Question: I have created a Google map application and used bootstrap for UI. I want to show a list on map, but cannot.

I changed the z-index of list but did not work. I put list html code into map div but did not work. Is this a css problem?
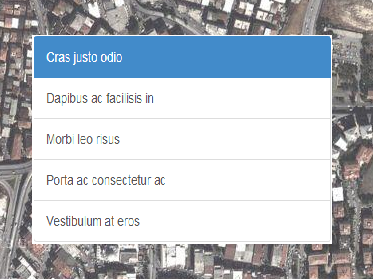
Answer: You cant put anything inside the map-container, it will be overwritten by the API when you initialize the map.
You may either:
- - <URL>
place both(map-container and list-group ) in a common container, and set the position of the 'container' to 'relative'
'''
<div style="position:relative;">
<div id="map_canvas" style="height:300px;"></div>
<ul class="list-group" style="">
<li class="list-group-item active">item#1</li>
<li class="list-group-item">item#2</li>
<li class="list-group-item">item#3</li>
</ul>
</div>
'''
CSS for the list-group(use 'margin' to apply a padding of the list-group inside the map):
'''
.list-group{
position:absolute;
top:0;
margin:20px;
}
'''
Demo: <URL>